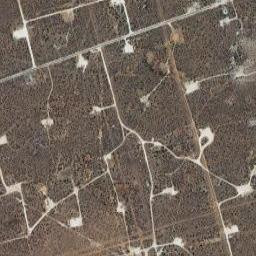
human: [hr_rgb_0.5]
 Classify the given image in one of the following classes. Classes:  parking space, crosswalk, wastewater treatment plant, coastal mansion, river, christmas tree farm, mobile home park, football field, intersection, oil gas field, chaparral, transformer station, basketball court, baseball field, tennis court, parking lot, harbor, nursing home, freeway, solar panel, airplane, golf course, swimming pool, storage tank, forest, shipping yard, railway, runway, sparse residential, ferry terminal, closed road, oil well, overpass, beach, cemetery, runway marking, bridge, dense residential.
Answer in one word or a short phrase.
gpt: oil gas field